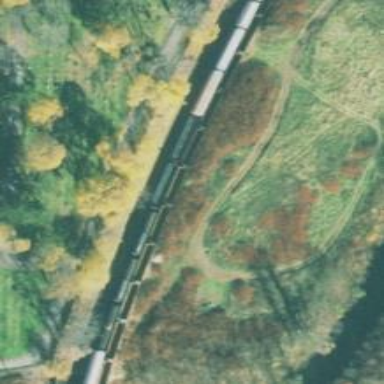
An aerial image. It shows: Railway track.